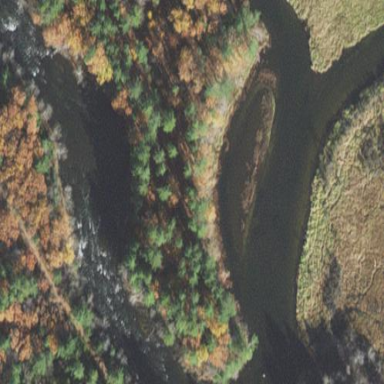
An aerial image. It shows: Rapids in the waterway.